Brain MRI, t2w sequence, axial 2D slice.
Patient: age 33, sex F, weight 78 kg, height 1.78 m
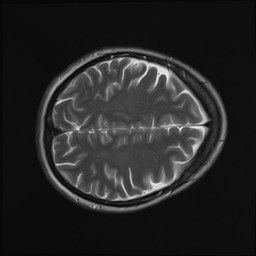